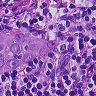
Metastatic tissue present: yes